Question: I'm trying to extract the frequency of a note from an mp3 file that includes a synthesized sample of an A3 note, which should be 220 Hz.
This is part of the waveform I obtain using 'librosa':

As you can see, the wave seems to repeat itself every 400 samples. Therefore, by dividing the sampling rate, which is 22050 Hz, by 400 I should get the frequency of the waveform. However, I get 55.125 Hz instead of 220. Am I missing something or making a mistake?
: Here's the code I'm using
'''
import librosa
from matplotlib import pyplot as plt
import numpy as np
%matplotlib notebook
y, sr = librosa.load("Simple_synth/A3-saw.mp3")
plt.figure(figsize=(18,6))
plt.plot(y[2000:3000])
note_freq = sr/400
'''
Link to the audio file:
<URL>
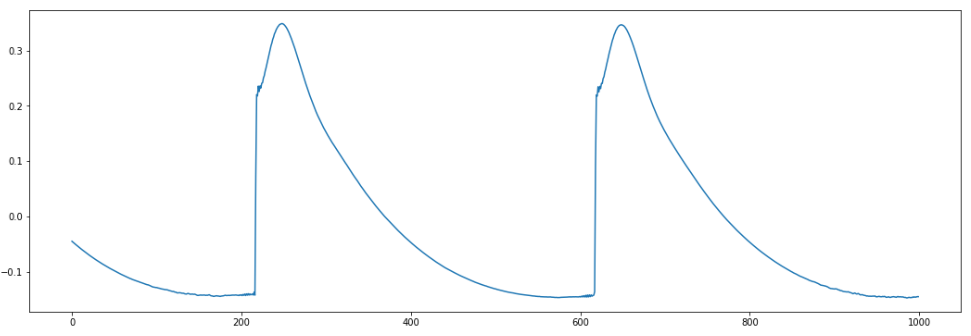
Answer: For the given audio sample
'''
import librosa
from matplotlib import pyplot as plt
import numpy as np
y, sr = librosa.load("A3-saw.mp3")
'''
it is possible to calculate fourier transform (see <URL>
'''
# calculate fast fourier transform
w = np.fft.fft(y)
# frequencies associated to the fourier transform
freqs = np.fft.fftfreq(len(y))
'''
And then find the highest peak in the fourier transform and its frequency in Hz
'''
idx = np.argmax(np.abs(w))
freq = freqs[idx]
freq_in_hertz = abs(freq * sr)
print(freq_in_hertz)
'''
> 54.90196078431373
There are also higher harmonics involved in the sample, which can be seen by plotting more peaks
'''
plt.plot(sr*freqs[0:500],abs(w[0:500]))
'''
<URL>
'''
plt.plot(sr*freqs[0:2000],abs(w[0:2000]))
'''
<URL>